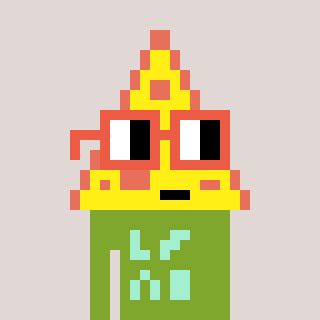
a pixel art character with square orange glasses, a pizza-shaped head and a slimegreen-colored body on a warm background